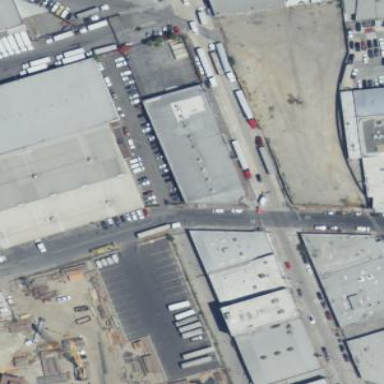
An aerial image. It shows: Industrial building.